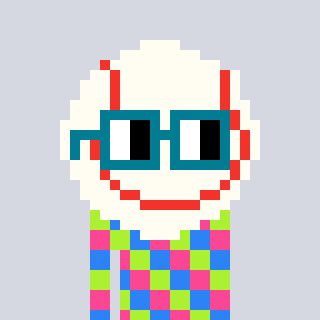
a pixel art character with square dark green glasses, a baseball ball-shaped head and a rust-colored body on a cool background